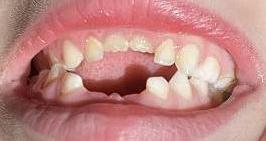
Condition: hypodontia